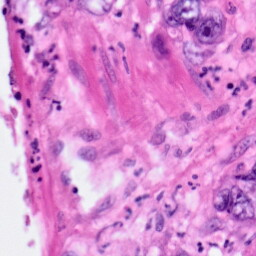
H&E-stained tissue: Pancreatic